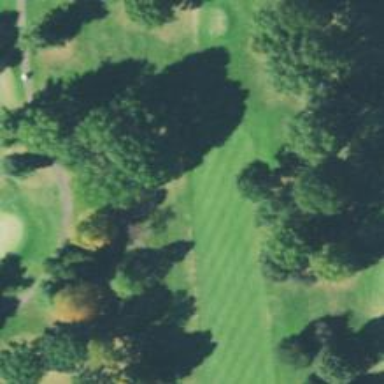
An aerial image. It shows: View of golf hole.